Question: I'm making a news iOS app, i want to implement a live audio streaming in all the pages like the picture below:

The orange view is a UIView that says "Live Streaming" (in Arabic), it exists in all the viewControllers, i want to let the AVPlayer plays when the user clicks on it and still plays even if the user navigates to other viewControllers.
I can't seem to find a good solution or tutorial about this, sorry if this is a noob question cause i'm new to iOS.
So how can i do that ? and where(in which viewController) should i put the AVPlayer declaration ?
Thanks in advance.
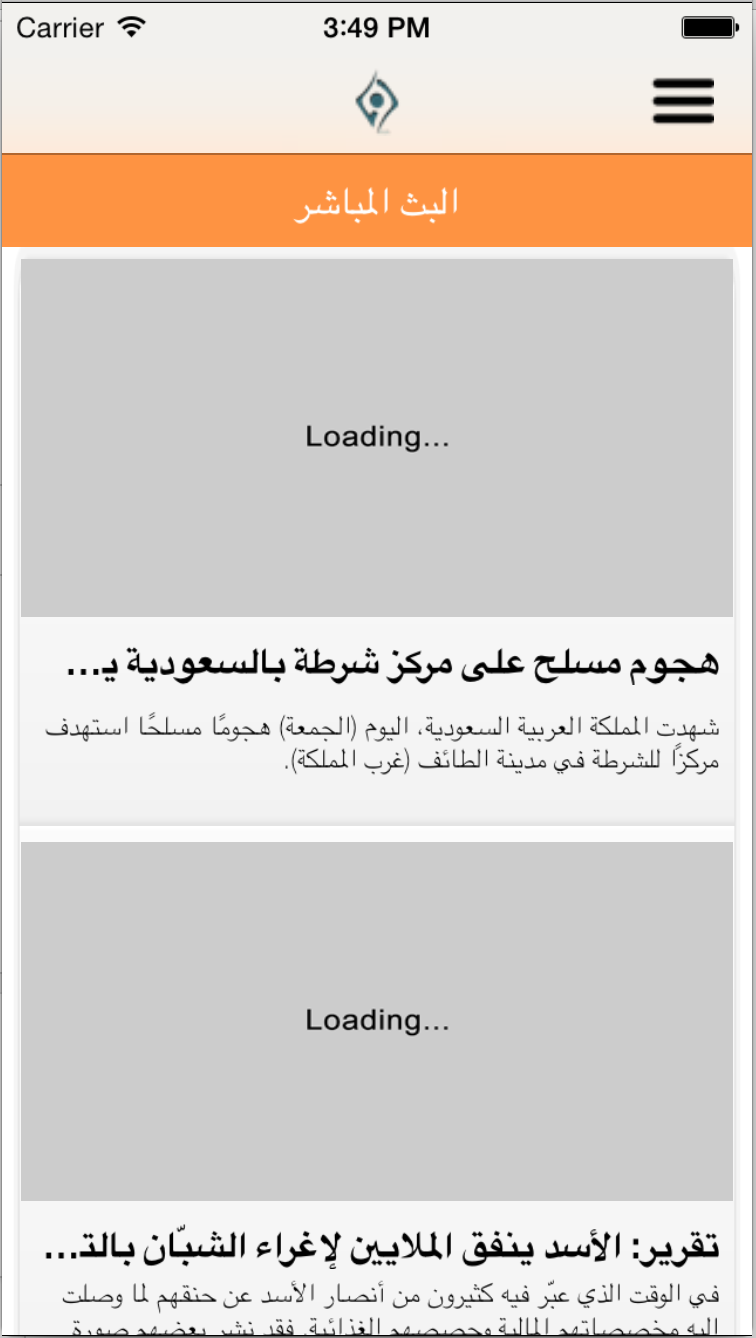
Answer: I found the solution, i had to make a singleton class.
The singleton class allow only one object to be used in the entire iOS application by all the ViewControllers.
And i did put all the needed methods like play and pause in the singleton class and i accessed them from all the ViewControllers.
If anybody wants an example, please ask in the comments.